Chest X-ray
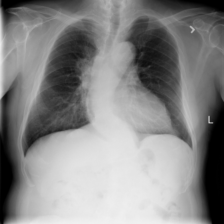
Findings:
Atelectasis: negative
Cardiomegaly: negative
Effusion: negative
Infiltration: negative
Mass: positive
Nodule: negative
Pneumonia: negative
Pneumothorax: negative
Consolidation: negative
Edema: negative
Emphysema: negative
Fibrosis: negative
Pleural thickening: negative
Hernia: negative